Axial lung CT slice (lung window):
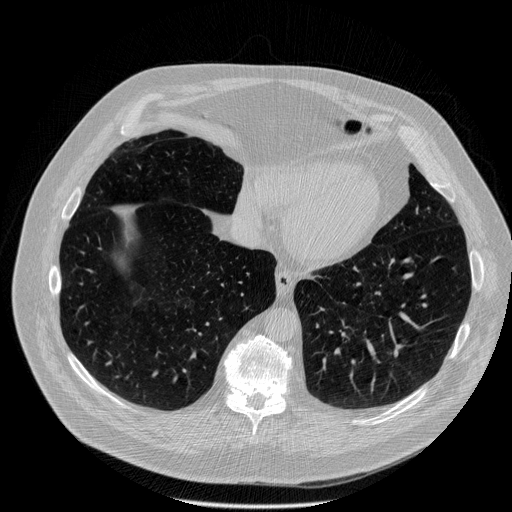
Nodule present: no